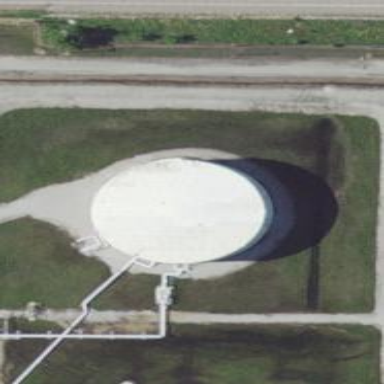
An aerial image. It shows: Storage tank created as man-made structure.